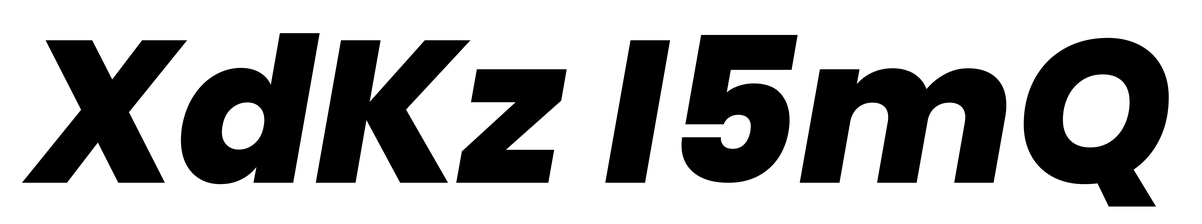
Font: Poppins-ExtraBoldItalic